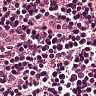
Metastatic tissue present: no